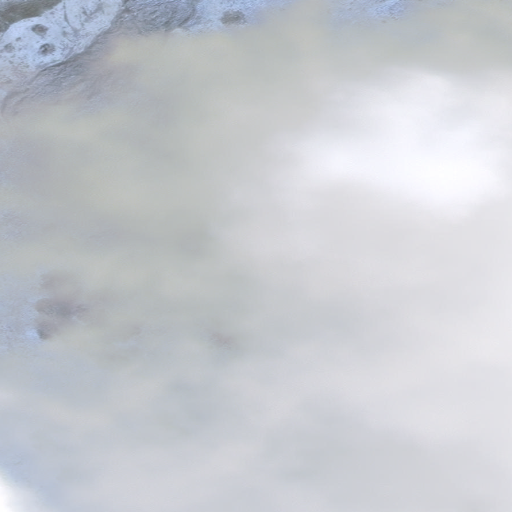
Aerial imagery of cape in Alaska named South-southeast Point containing only unknown